Question: We are creating an application which uses one view multiple times inside another view.
I have accomplished this by manipulating the default xib view size to look like the one in the picture below and then importing multiple instances of it inside my main view:

Everything seems to work fine inside the simulator, I'm just scared apple will reject the application when submitting it to the app store.
Is this an acceptible way of accomplishing the task or would apple reject the application?
Regards
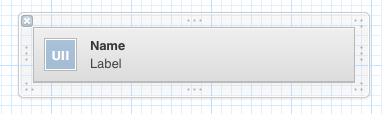
Answer: No apple is not going to reject your application. I always make custom views this way. And reuse them. So Don't worry about it. I have done this thing in lots of apps and all are on app store. You can check this link for apple rejection criteria if you have any doubts.
<URL> Happy Coding!